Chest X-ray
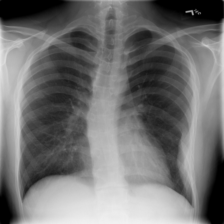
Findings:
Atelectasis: negative
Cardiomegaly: negative
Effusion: negative
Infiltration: negative
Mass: negative
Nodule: negative
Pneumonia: negative
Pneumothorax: negative
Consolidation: negative
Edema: negative
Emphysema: negative
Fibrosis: negative
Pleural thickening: negative
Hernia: negative